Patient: sex F, age 32
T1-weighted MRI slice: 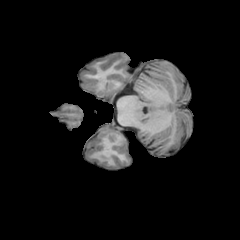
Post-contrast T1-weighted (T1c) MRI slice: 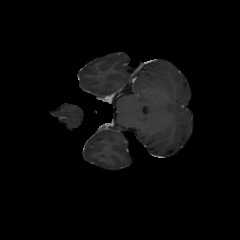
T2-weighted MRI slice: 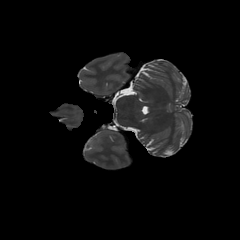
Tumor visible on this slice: no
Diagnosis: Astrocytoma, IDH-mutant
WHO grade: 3